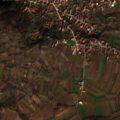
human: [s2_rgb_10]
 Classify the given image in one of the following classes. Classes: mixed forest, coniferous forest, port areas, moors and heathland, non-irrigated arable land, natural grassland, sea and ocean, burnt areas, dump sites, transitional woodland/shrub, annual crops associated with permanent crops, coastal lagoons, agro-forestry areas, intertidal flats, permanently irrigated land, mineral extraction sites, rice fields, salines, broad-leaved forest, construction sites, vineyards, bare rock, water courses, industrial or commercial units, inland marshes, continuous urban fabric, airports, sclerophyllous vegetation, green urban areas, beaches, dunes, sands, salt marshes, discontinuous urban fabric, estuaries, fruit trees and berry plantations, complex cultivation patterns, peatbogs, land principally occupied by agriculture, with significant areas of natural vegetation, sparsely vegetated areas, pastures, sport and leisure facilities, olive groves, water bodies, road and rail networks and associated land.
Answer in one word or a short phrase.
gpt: discontinuous urban fabric, non-irrigated arable land, complex cultivation patterns, land principally occupied by agriculture, with significant areas of natural vegetation, broad-leaved forest